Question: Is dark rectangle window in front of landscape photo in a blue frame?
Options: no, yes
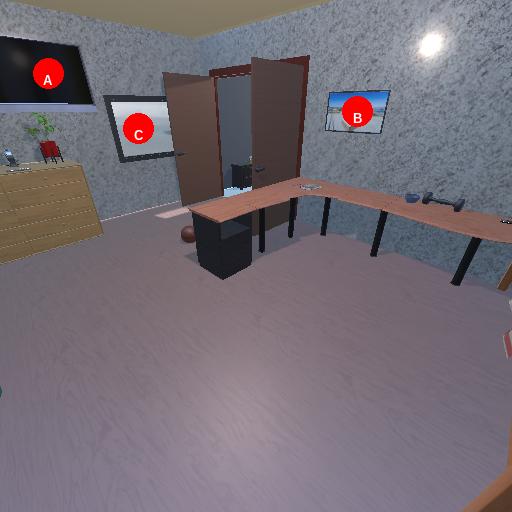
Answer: no